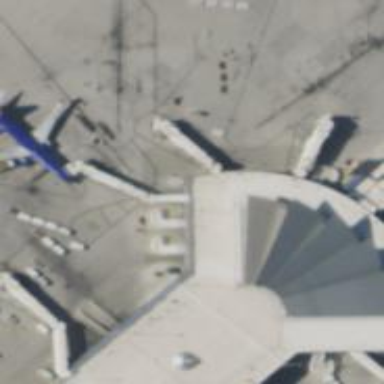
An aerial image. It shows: Airport gate.